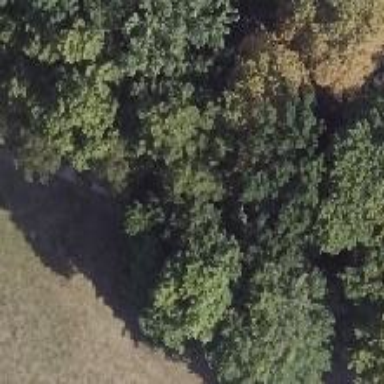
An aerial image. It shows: Park with broadleaved deciduous trees.